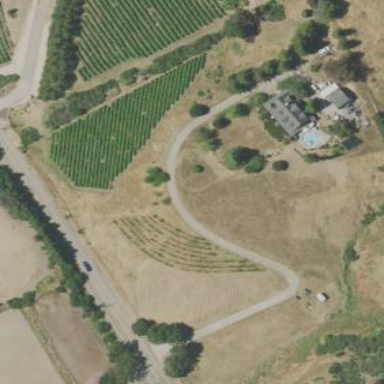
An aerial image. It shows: Vineyard where grapes are grown.